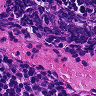
Metastatic tissue present: no